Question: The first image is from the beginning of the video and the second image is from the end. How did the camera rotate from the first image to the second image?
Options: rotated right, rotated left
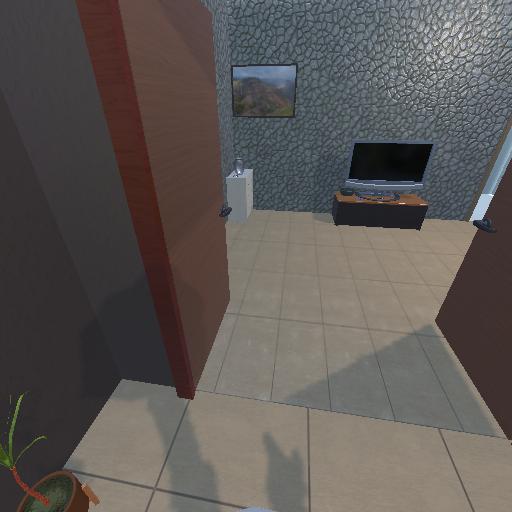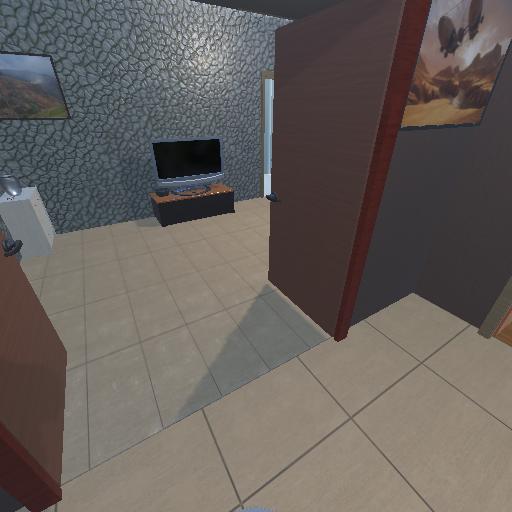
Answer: rotated right